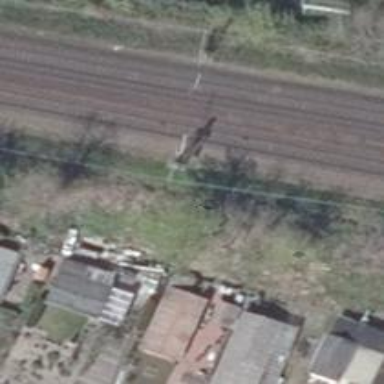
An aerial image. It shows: Railway signal.